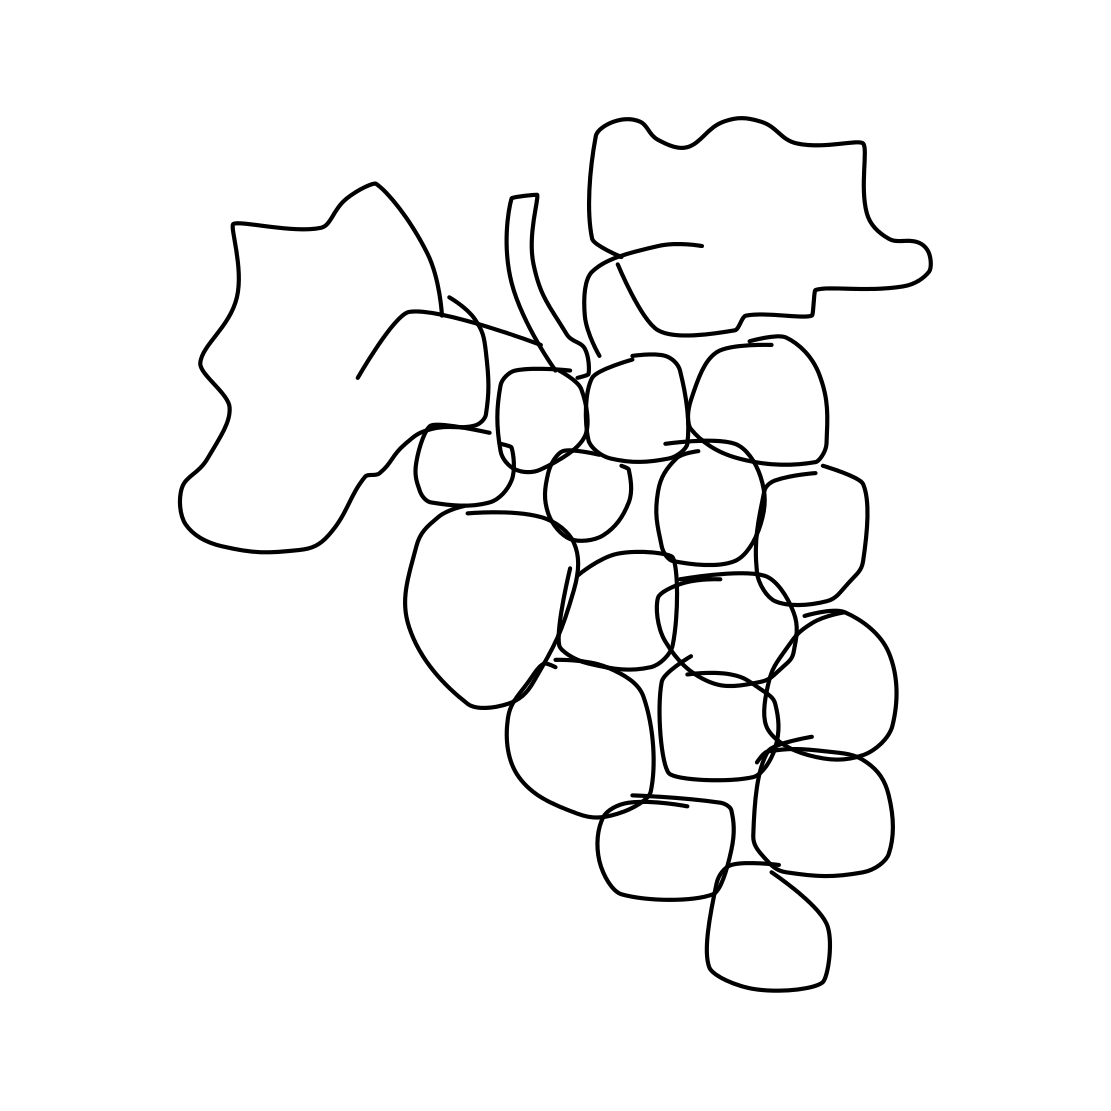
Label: grapes